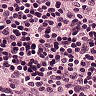
Metastatic tissue present: no